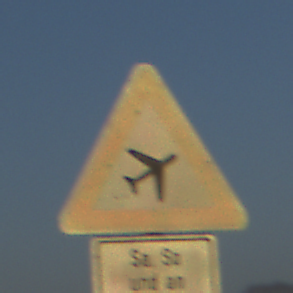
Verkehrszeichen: FlugbetriebLinks
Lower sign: ZeitangabenMitBeschraenkungAufWochentage9
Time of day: SunriseSunset
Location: Outdoor (Nature)
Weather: Clear
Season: NotSpecified
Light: Natural